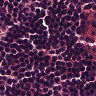
Metastatic tissue present: no